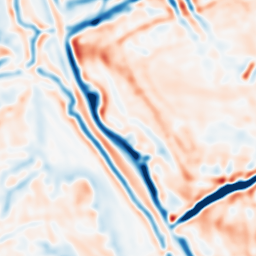
Category: multiscale
Decomposition family: dog
Decomposition parameters: sigma_low: 3
sigma_high: 5
Upsampling method: sinc_hamming
Upsampling parameters: scale: 4
kernel_size: 8
Upsampling scale: 4